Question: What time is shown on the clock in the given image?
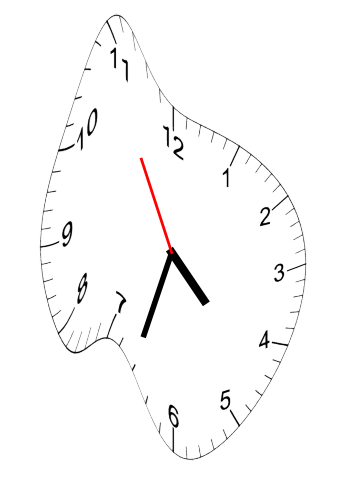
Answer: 04:32:55